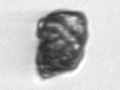
Label: Kryptoperidinium_triquetrum